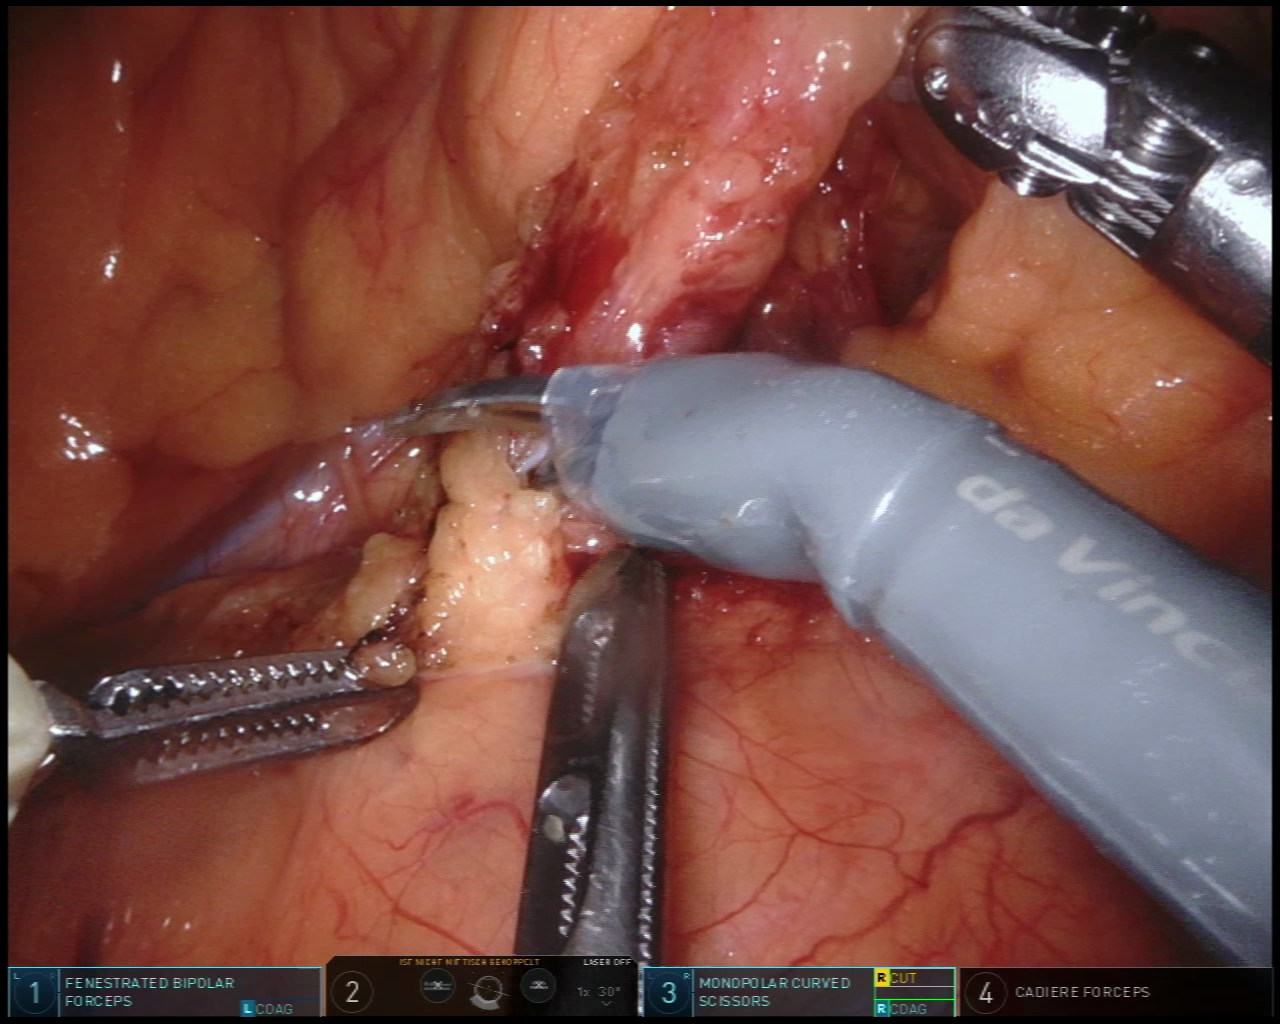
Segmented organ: intestinal_veins
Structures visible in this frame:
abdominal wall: no
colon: no
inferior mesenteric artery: yes
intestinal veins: yes
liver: no
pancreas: no
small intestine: no
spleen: no
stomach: no
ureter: no
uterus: no
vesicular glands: no